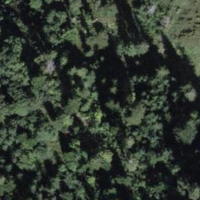
EUNIS habitat code: 43
Species observed at this site:
Succisa pratensis
Petasites albus